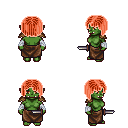
a pixel art fantasy rpg character, female body template, orc, green skin, leather shoulder armor, robe skirt, red pageboy hairstyle, white cloth bandages, dagger, four views (front, back, left, right), 2x2 character sprite sheet, small pixel art, hard edges, no anti-aliasing